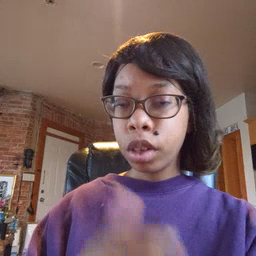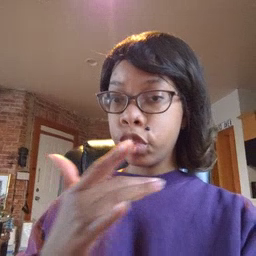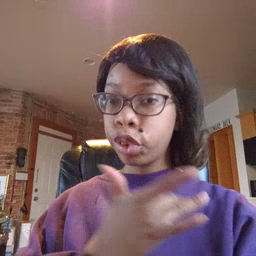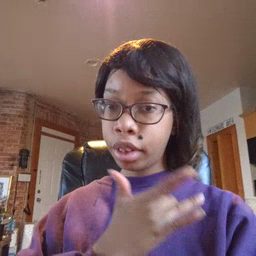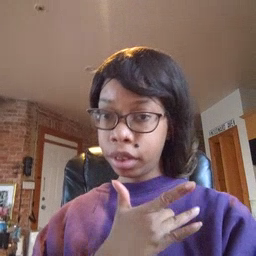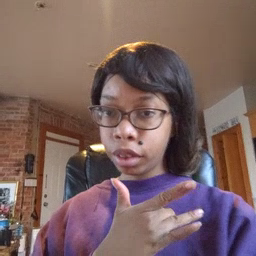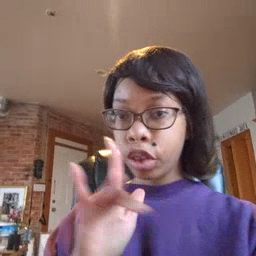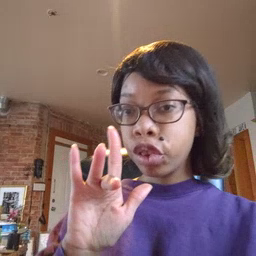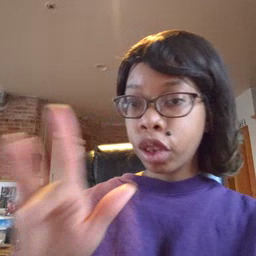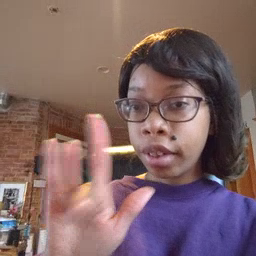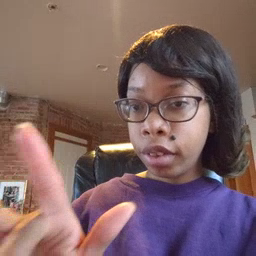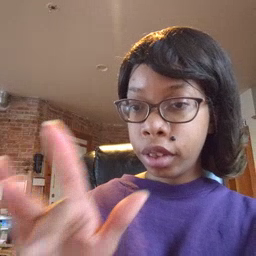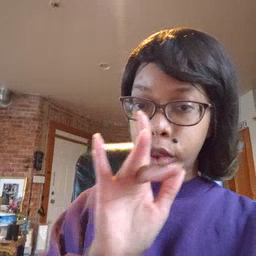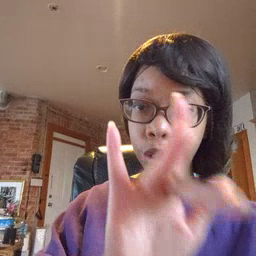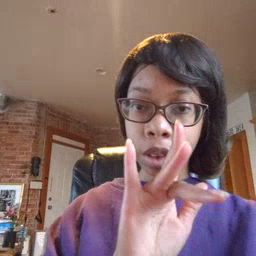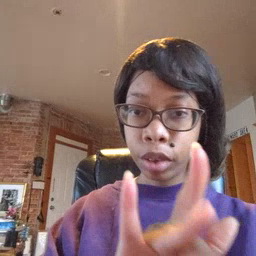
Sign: touch